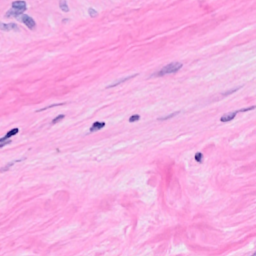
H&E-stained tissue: Breast